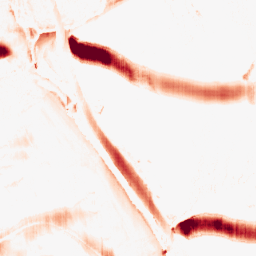
Category: morphological
Decomposition family: morphological_ellipse
Decomposition parameters: operation: opening
width: 30
height: 5
Upsampling method: sinc_blackman
Upsampling parameters: scale: 4
kernel_size: 8
Upsampling scale: 4